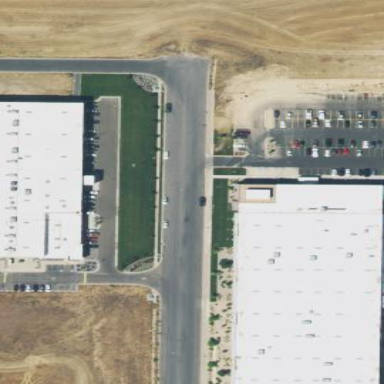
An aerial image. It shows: Industrial building.